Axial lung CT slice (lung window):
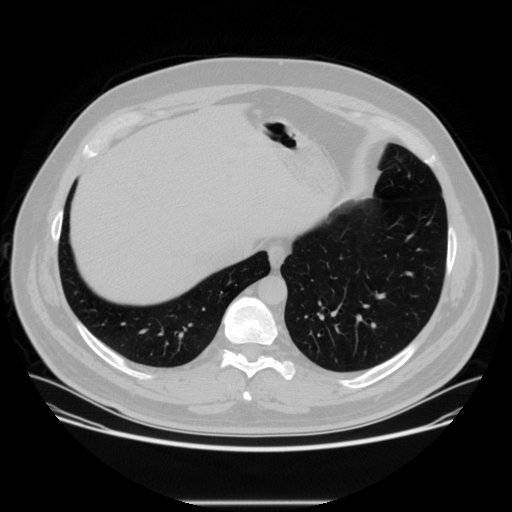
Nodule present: no